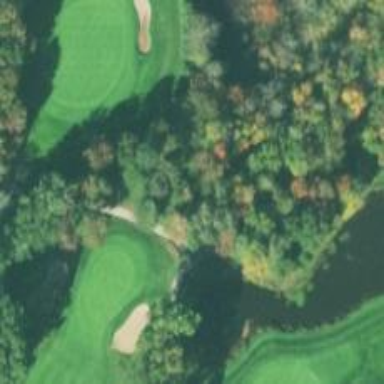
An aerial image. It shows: Pathway for golf carts.